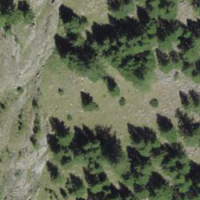
EUNIS habitat code: 31
Species observed at this site:
Tanacetum vulgare